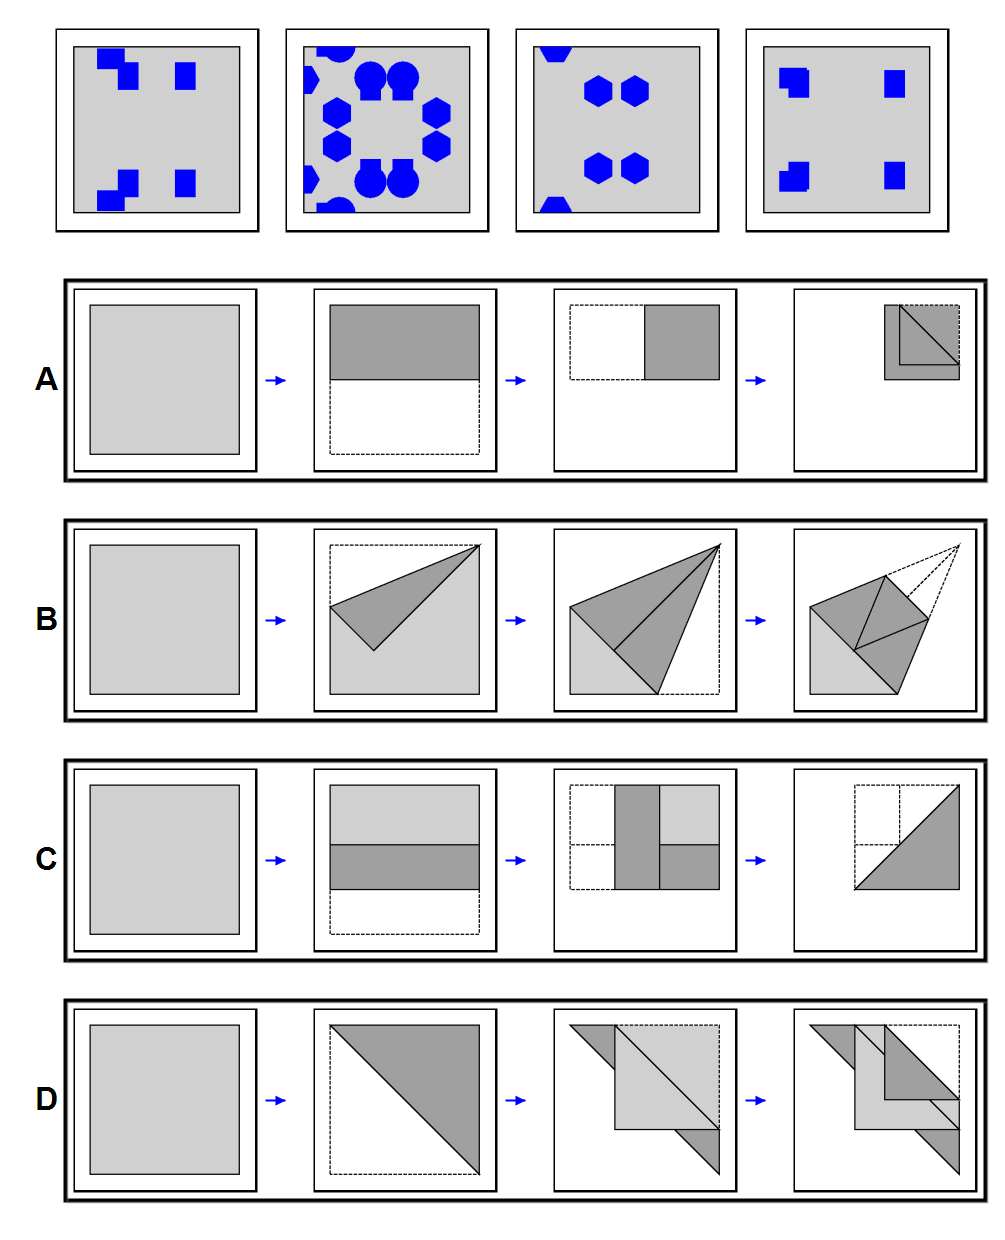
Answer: A